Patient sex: F
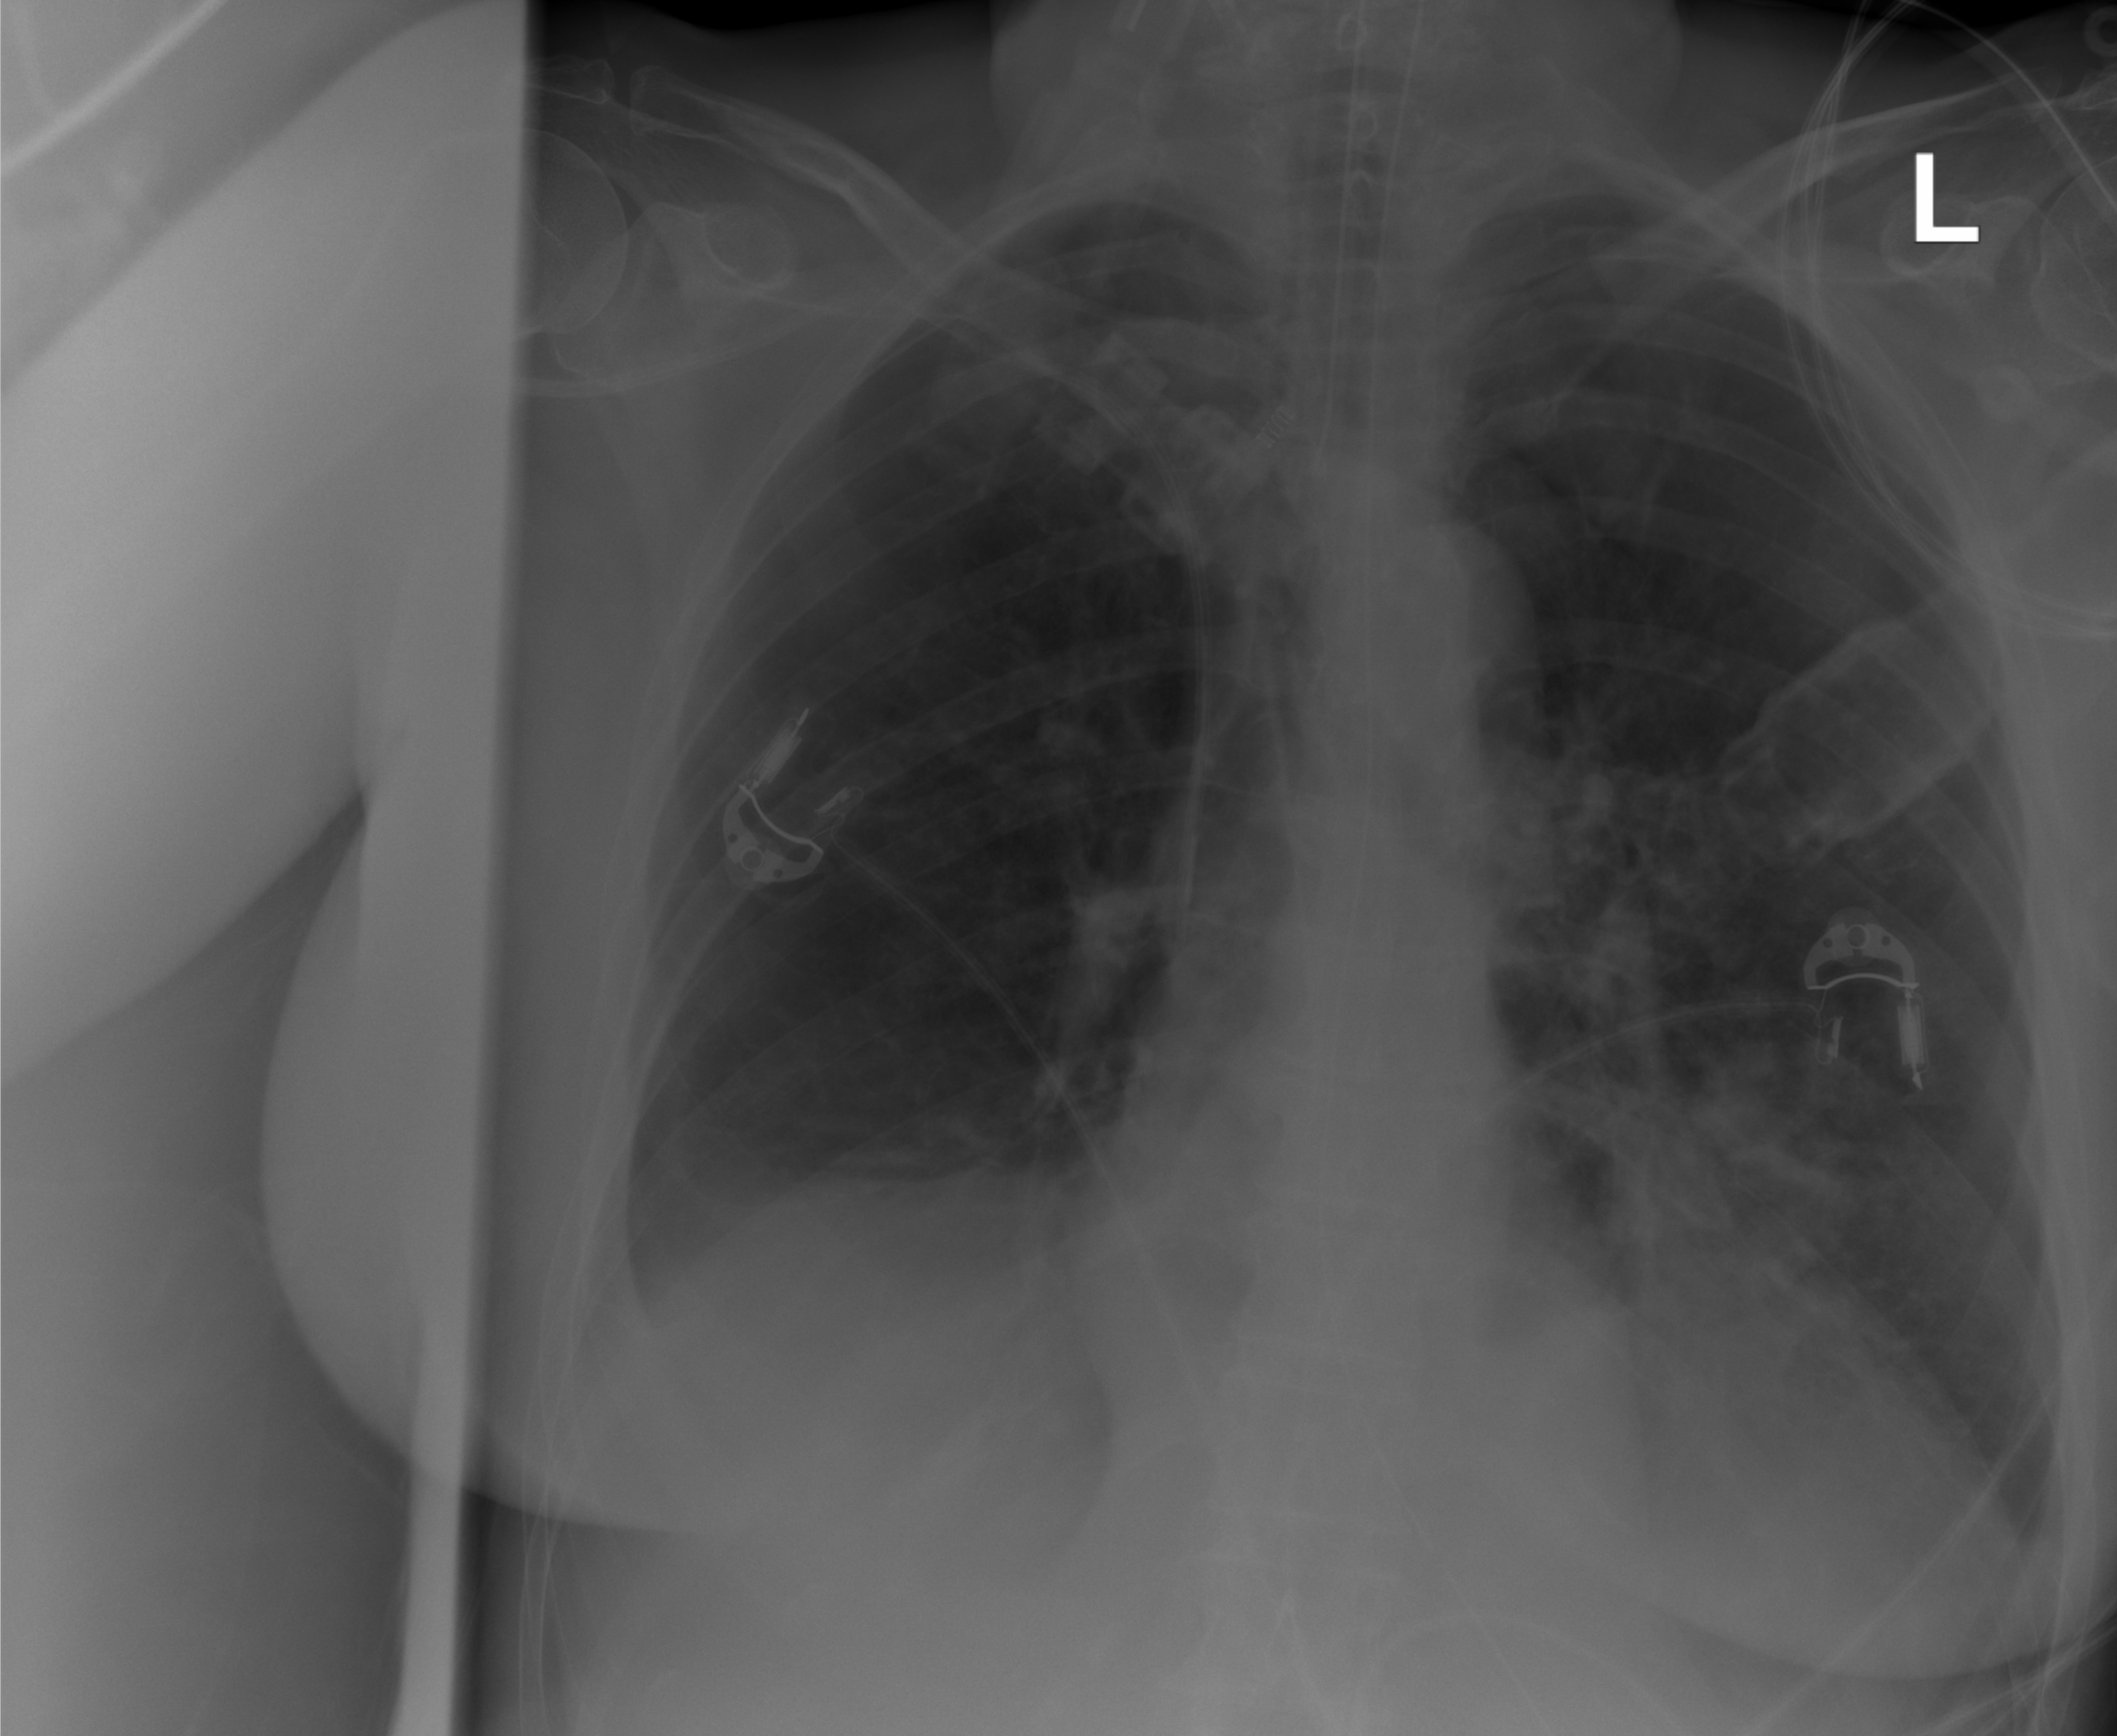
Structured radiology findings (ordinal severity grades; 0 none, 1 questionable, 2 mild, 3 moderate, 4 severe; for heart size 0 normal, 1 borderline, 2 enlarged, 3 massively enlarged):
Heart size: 0
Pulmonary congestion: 0
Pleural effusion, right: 0
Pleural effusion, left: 0
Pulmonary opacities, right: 0
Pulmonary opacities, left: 0
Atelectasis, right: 2
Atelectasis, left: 2